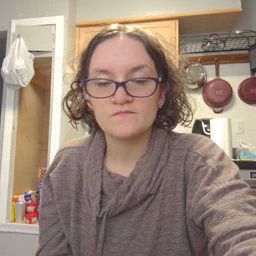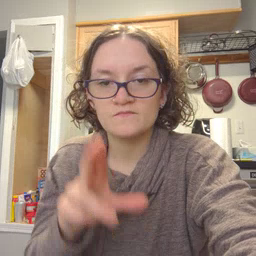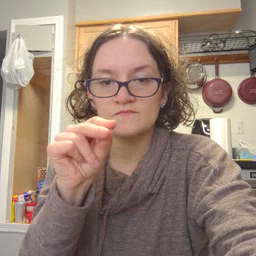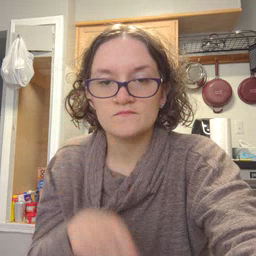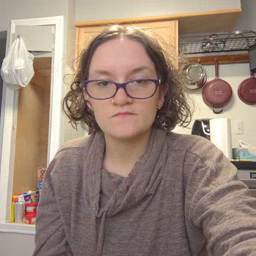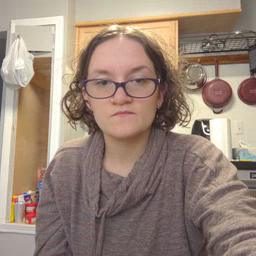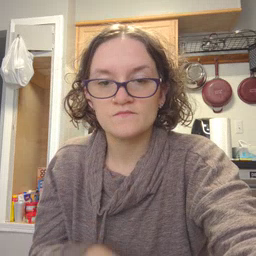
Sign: no